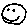
Label: smiley face